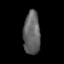
Tissue: skin
Cell type: Epithelial cells
Senescence score: 0.795
Nuclear area (px): 708
Mean DAPI intensity: 98.925